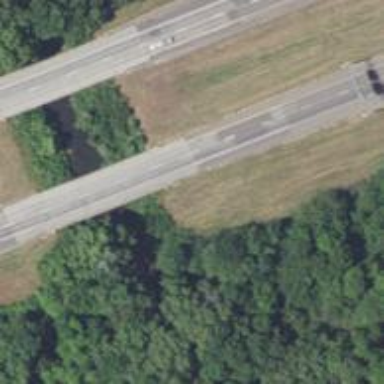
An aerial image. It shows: Motorway bridge with asphalt surface. The bridge structure is made of beams.